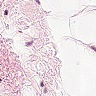
Metastatic tissue present: no